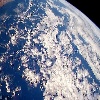
Label: cloud